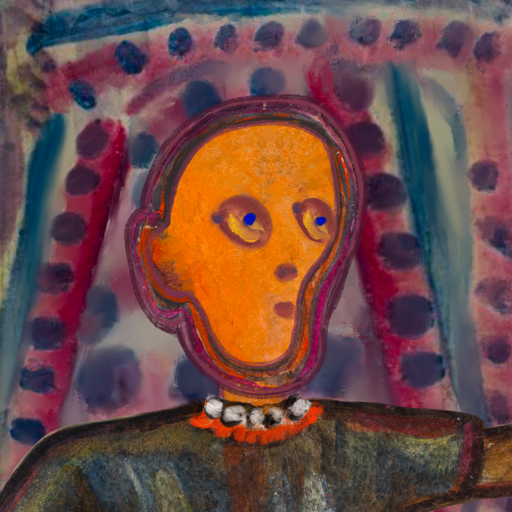
Background: HillGirl, Head And Neck Side: Hypocrite_w_Hair, Face Side: Mother_And_Son_Son, Bust: Mosgoul, Hair Side: Blank, Head Accessory: Blank, Second Necklace: Blank, Necklace: An_Impression, Baby: Blank